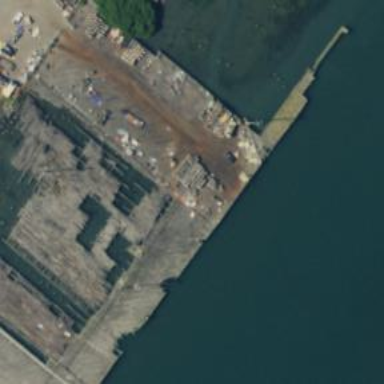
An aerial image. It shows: Pier that has been ruined.